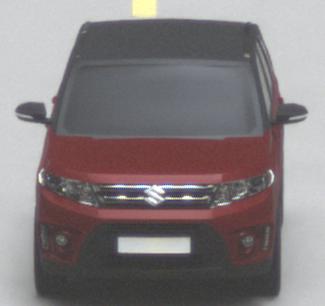
Make: Suzuki
Model: Vitara 1.6
Detailed model: Vitara (LY)
Model produced from: 2015/04
Model produced until: 2018/08
Doors: 5
Color: red
Road condition: dry road
Daytime: midday
Contrast: medium contrast